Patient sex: M
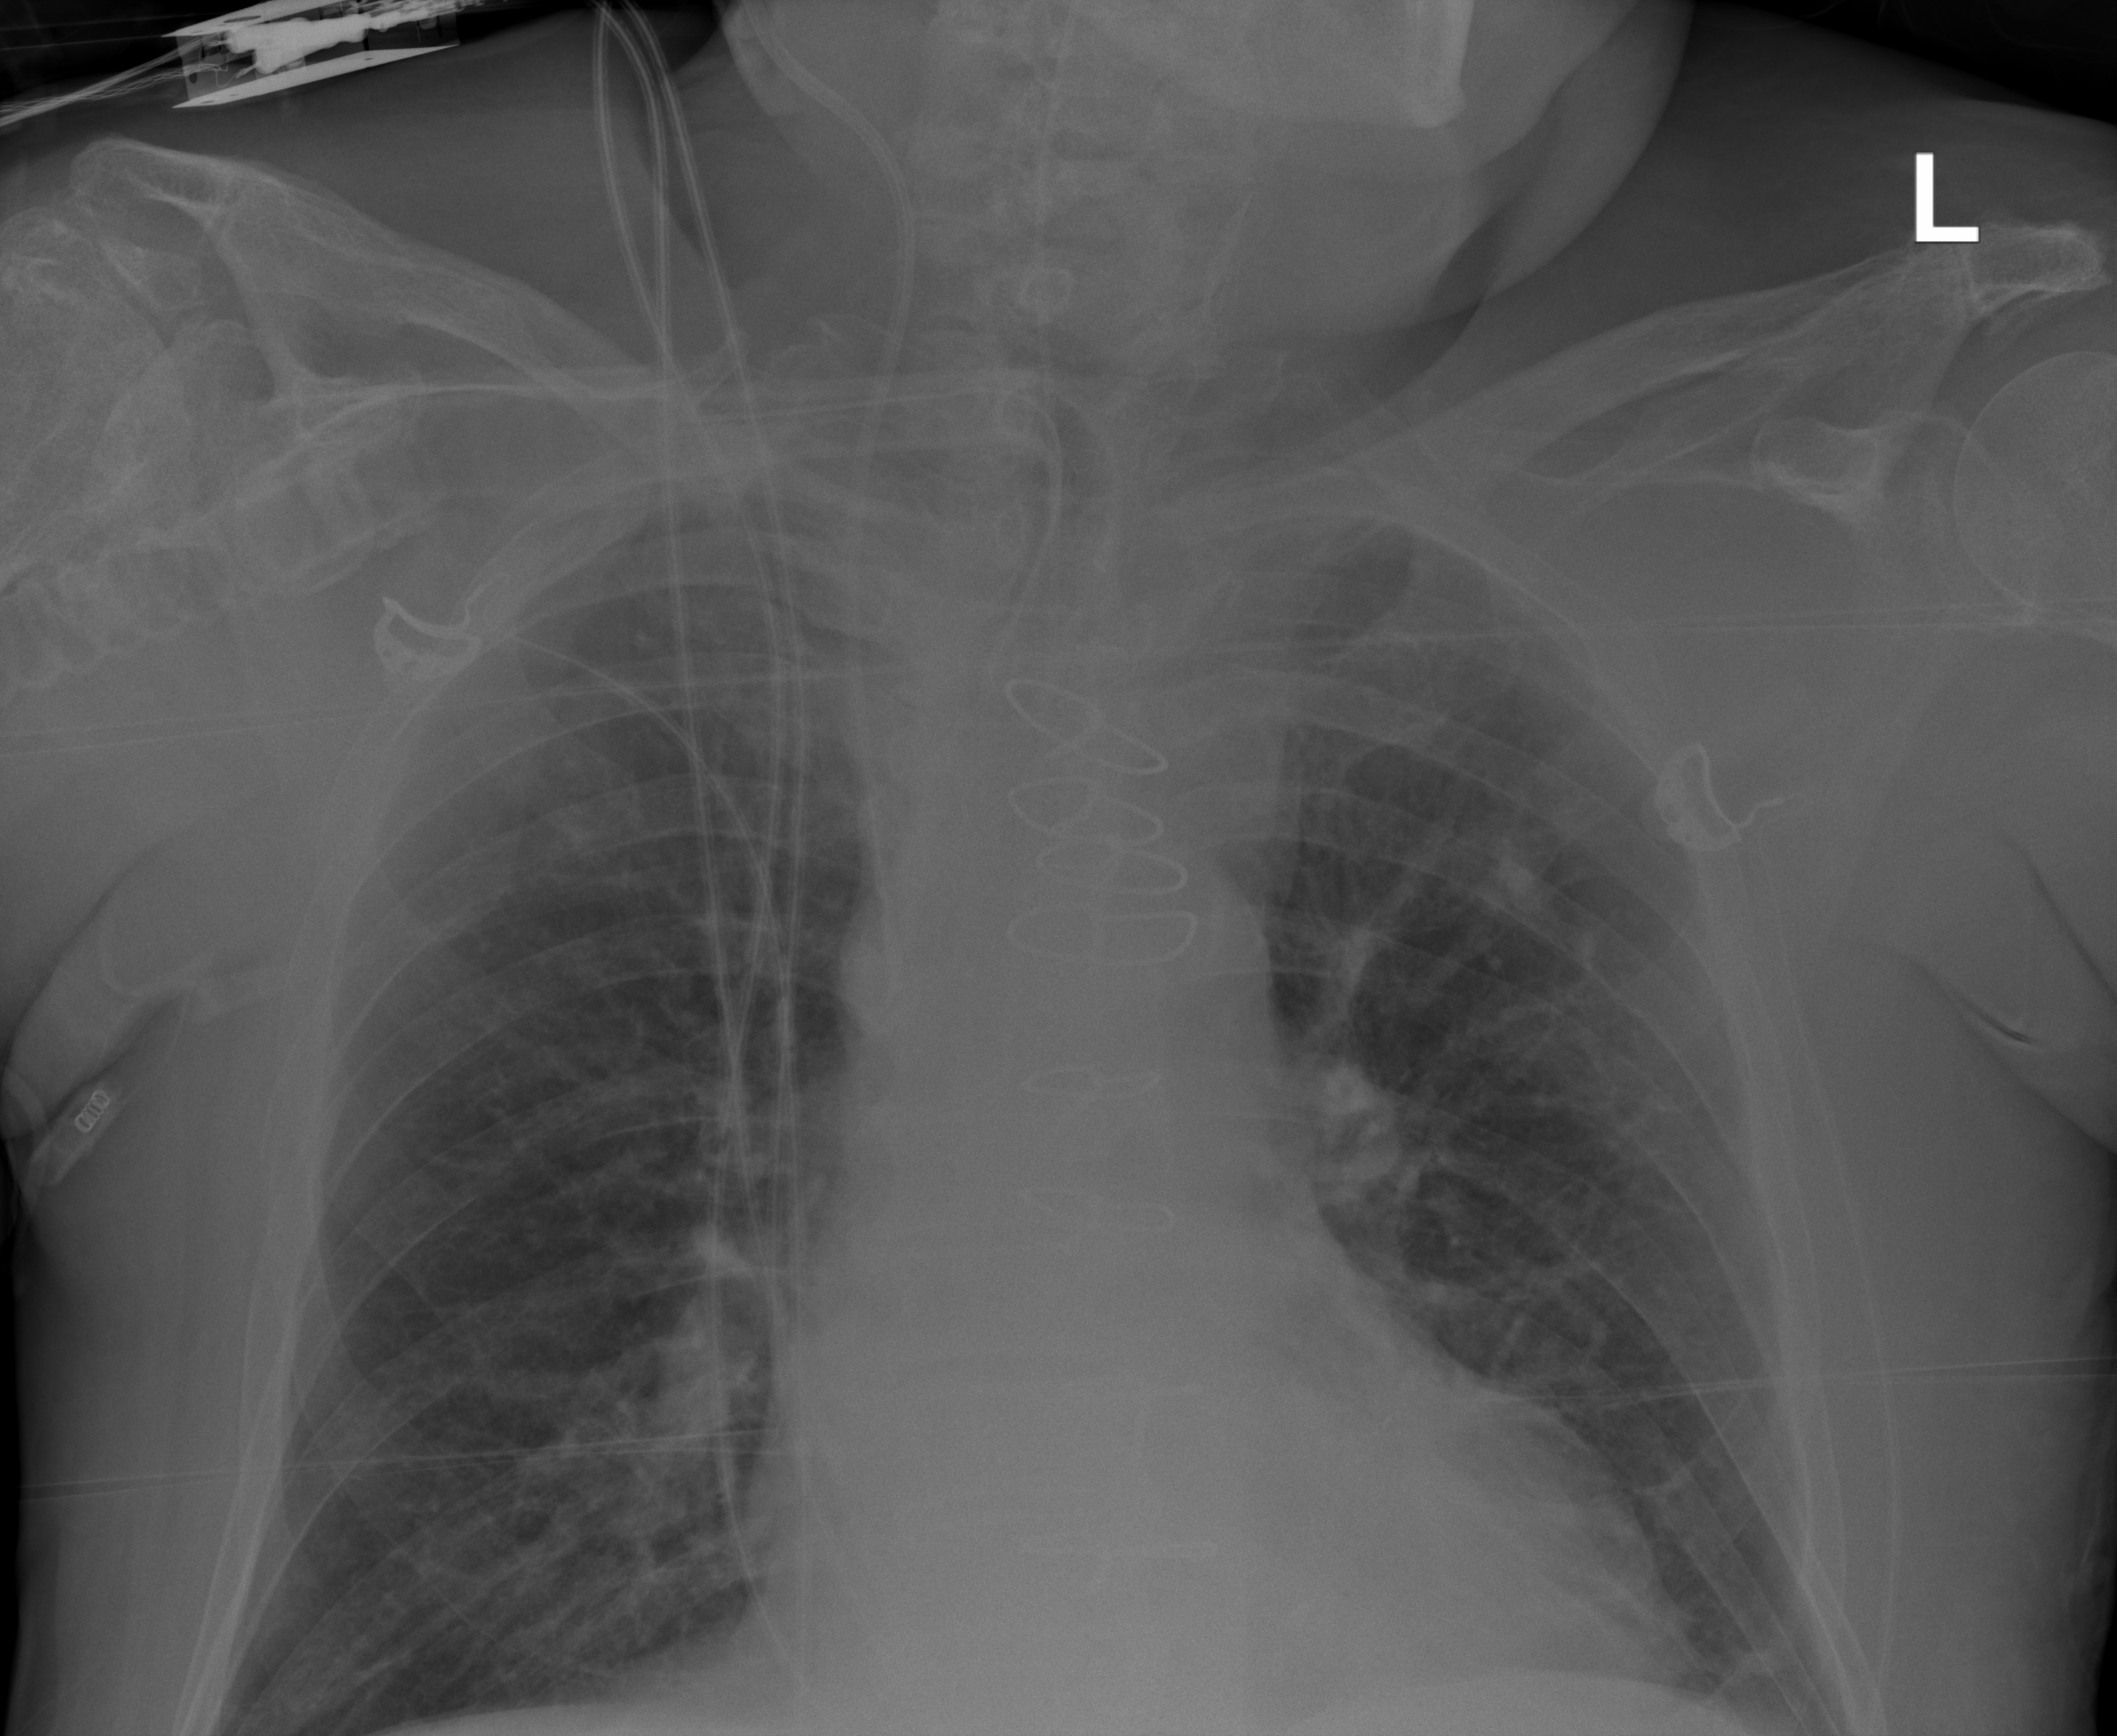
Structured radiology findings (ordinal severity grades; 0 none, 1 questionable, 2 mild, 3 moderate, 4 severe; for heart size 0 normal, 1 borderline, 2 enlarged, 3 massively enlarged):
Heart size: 0
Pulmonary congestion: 2
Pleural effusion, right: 0
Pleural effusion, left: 0
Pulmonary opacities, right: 1
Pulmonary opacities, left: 0
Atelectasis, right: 2
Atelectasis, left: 2